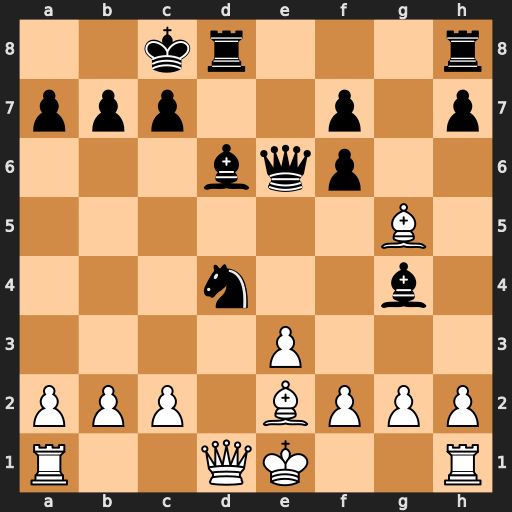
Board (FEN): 2kr3r/ppp2p1p/3bqp2/6B1/3n2b1/4P3/PPP1BPPP/R2QK2R
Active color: w
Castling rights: KQ
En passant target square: -
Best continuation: Bxg4 Nxc2+ Kf1 f5 Qxc2